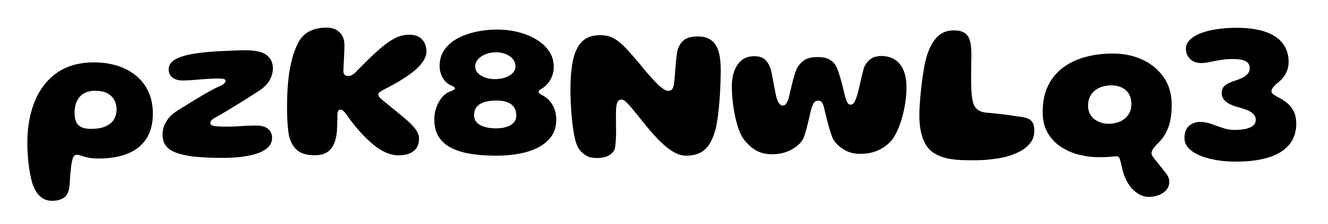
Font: Gluten_Bold